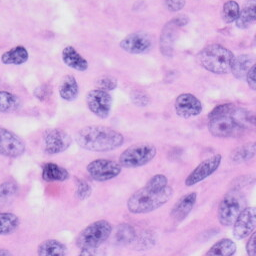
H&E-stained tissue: Skin